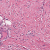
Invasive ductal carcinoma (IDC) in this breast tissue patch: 0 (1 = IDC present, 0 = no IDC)